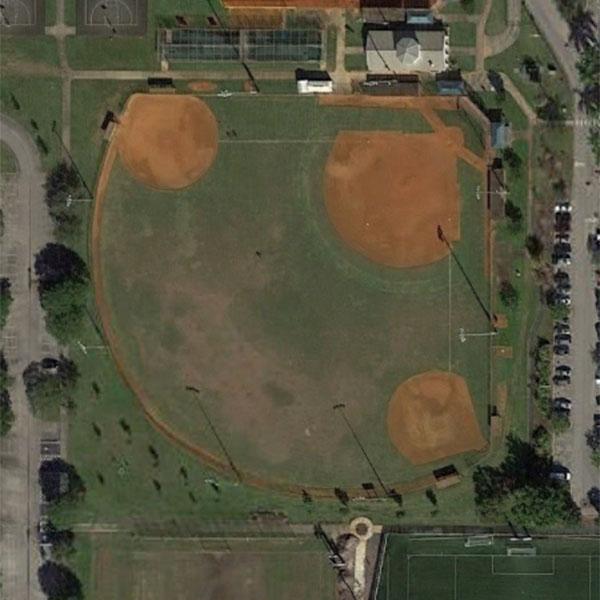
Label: BaseballField